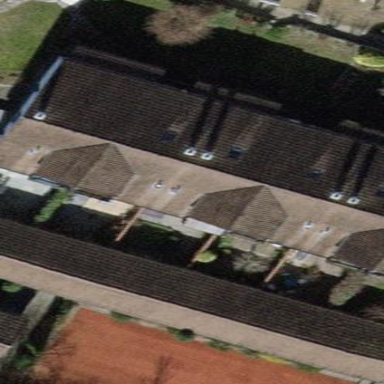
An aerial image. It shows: House with gabled roof that runs across the building.